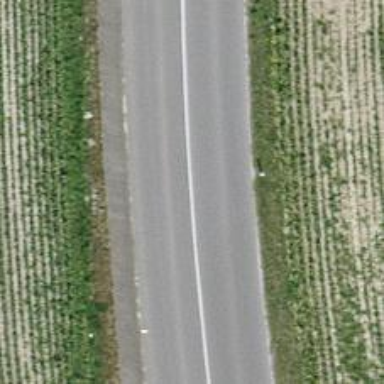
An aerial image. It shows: Tertiary road with asphalt surface.